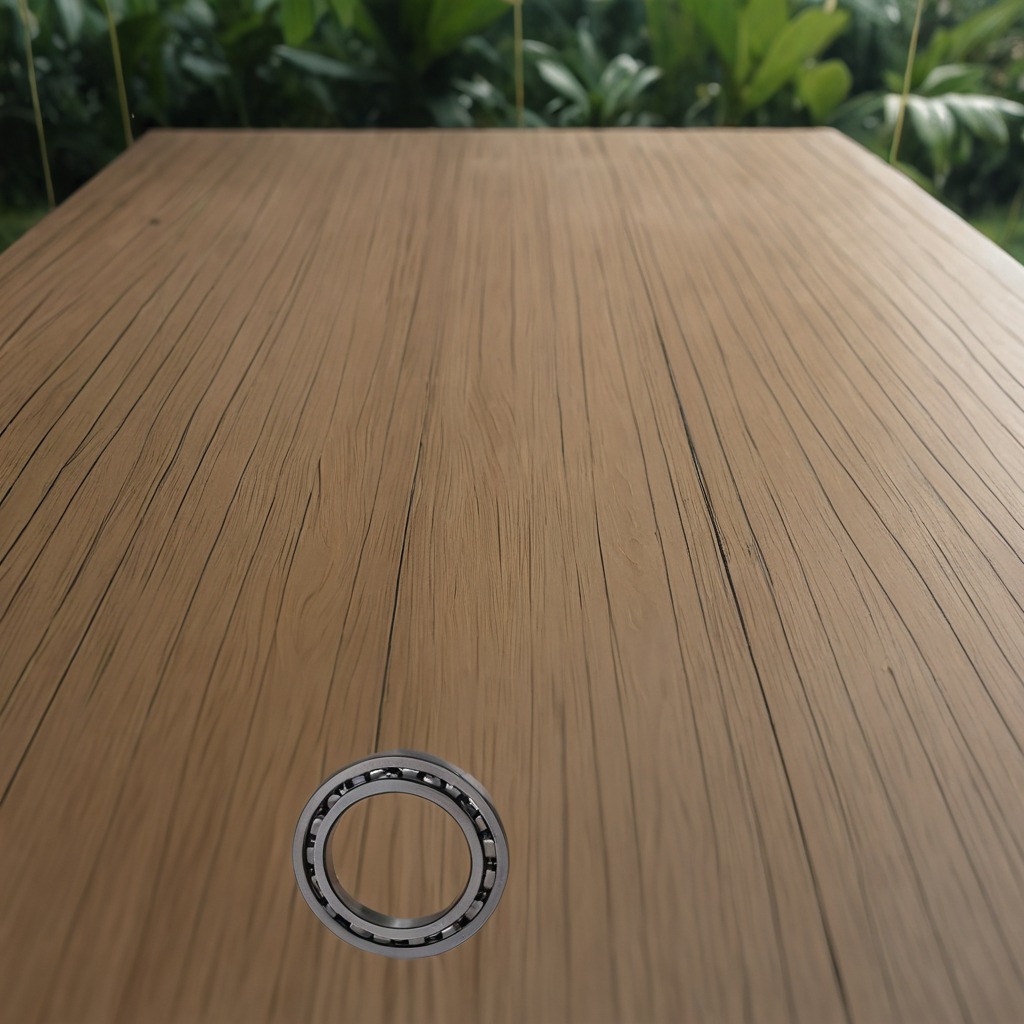
A metal ball bearing is lying on a wooden table inside a jungle field workshop tent.